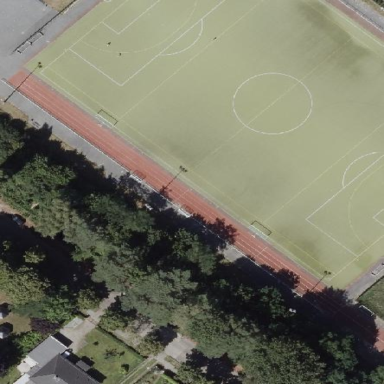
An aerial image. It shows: Sports centre with multiple sports facilities enclosed by wire fence.